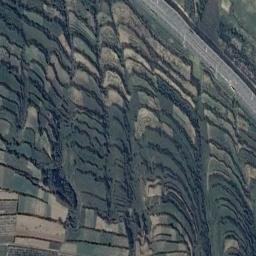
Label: terrace